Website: slack
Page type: billing-address
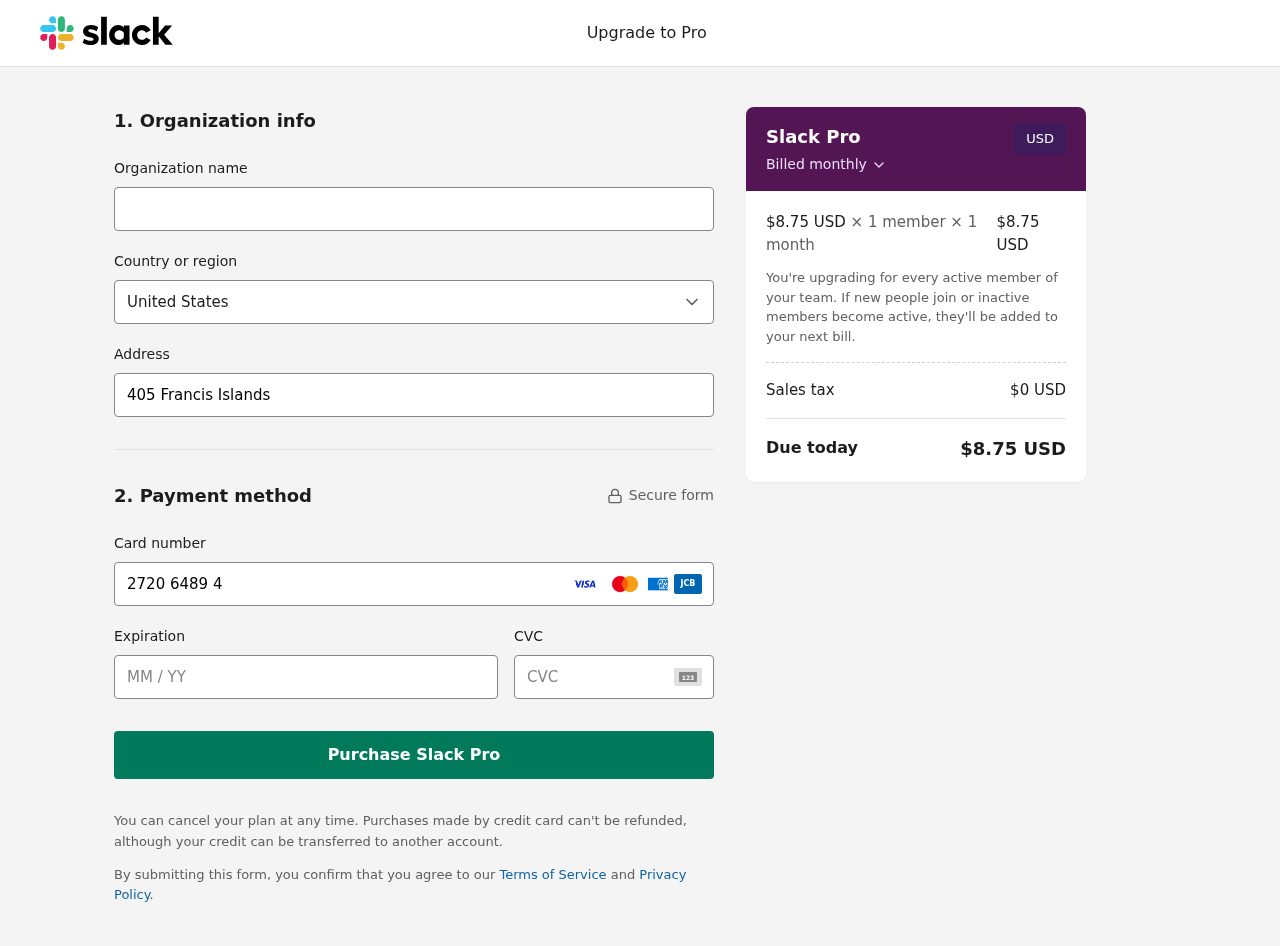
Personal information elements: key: PII_CARD_CVV
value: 837
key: PII_CARD_EXPIRY
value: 10/27
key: PII_CARD_NUMBER
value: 2720 6489 4375 8475
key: PII_COUNTRY
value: United States
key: PII_STREET
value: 405 Francis Islands
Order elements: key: ORDER_PRICE_PER_MEMBER
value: $8.75 USD
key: ORDER_MEMBER_COUNT
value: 1
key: ORDER_MONTH_COUNT
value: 1
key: ORDER_SUBTOTAL
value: $8.75 USD
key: ORDER_TAX
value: $0
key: ORDER_TOTAL
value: $8.75 USD